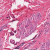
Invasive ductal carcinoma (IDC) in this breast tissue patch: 0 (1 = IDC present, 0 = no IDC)